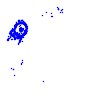
Particle: electron